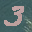
Label: 3